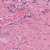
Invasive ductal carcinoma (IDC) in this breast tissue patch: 0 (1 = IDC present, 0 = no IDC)